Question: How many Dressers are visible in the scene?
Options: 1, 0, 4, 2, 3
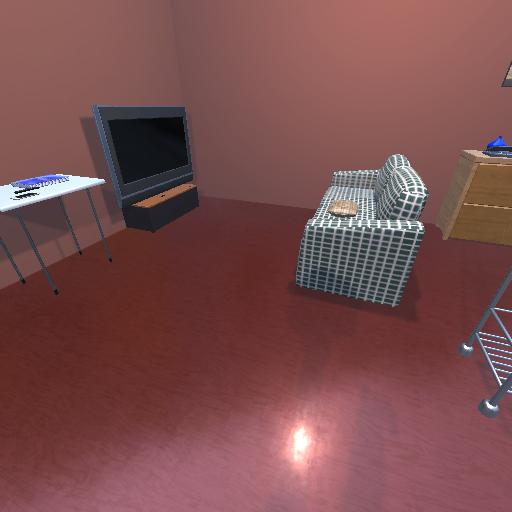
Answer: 1